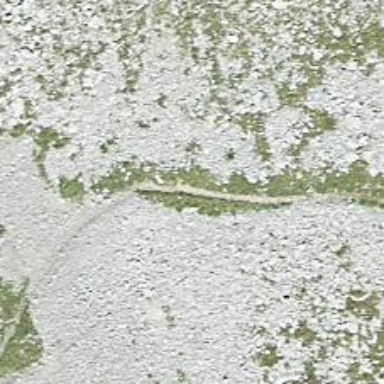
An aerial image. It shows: Gravel path.